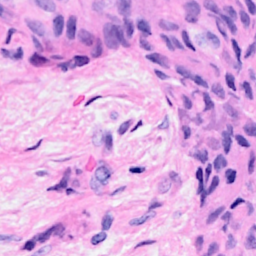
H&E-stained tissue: Breast